Question: I'm trying to add a constraint to my two tables, but I can't remember what the correct syntax is. Below are the two tables,

Is it.........
'''
ALTER TABLE dispatch ADD CONSTRAINT fk_productlines FOREIGN KEY
(productlines_fkid) REFERENCES productlines(fkid)
'''
Is that right?
When I try
'''
ALTER TABLE dispatch ADD CONSTRAINT fk_productlines FOREIGN KEY
(fkid) REFERENCES productlines(fkid)
'''
I get the following message:
'''
#1072 - Key column 'fkid' doesn't exist in table
'''
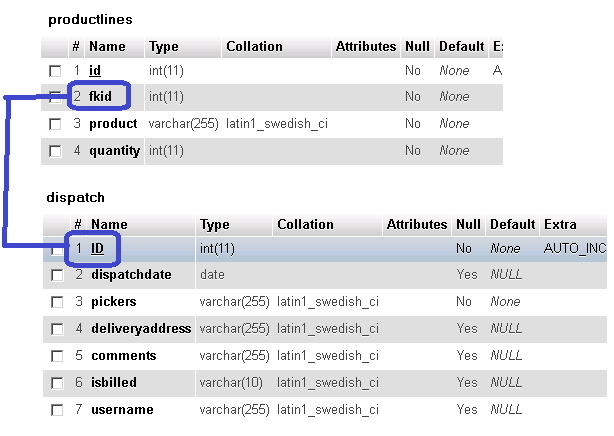
Answer: Is 'productlines.fkid' a primary key ?
To make it a 'foreign key' in 'dispatch' it must be a 'primary key' of 'productlines'
To add a foreign key in dispatch :
'''
ALTER TABLE dispatch
ADD CONSTRAINT fk_productlines
FOREIGN KEY (id) REFERENCES productlines(fkid)
'''